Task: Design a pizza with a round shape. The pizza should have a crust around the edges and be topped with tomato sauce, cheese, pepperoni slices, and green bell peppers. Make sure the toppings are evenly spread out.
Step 93:
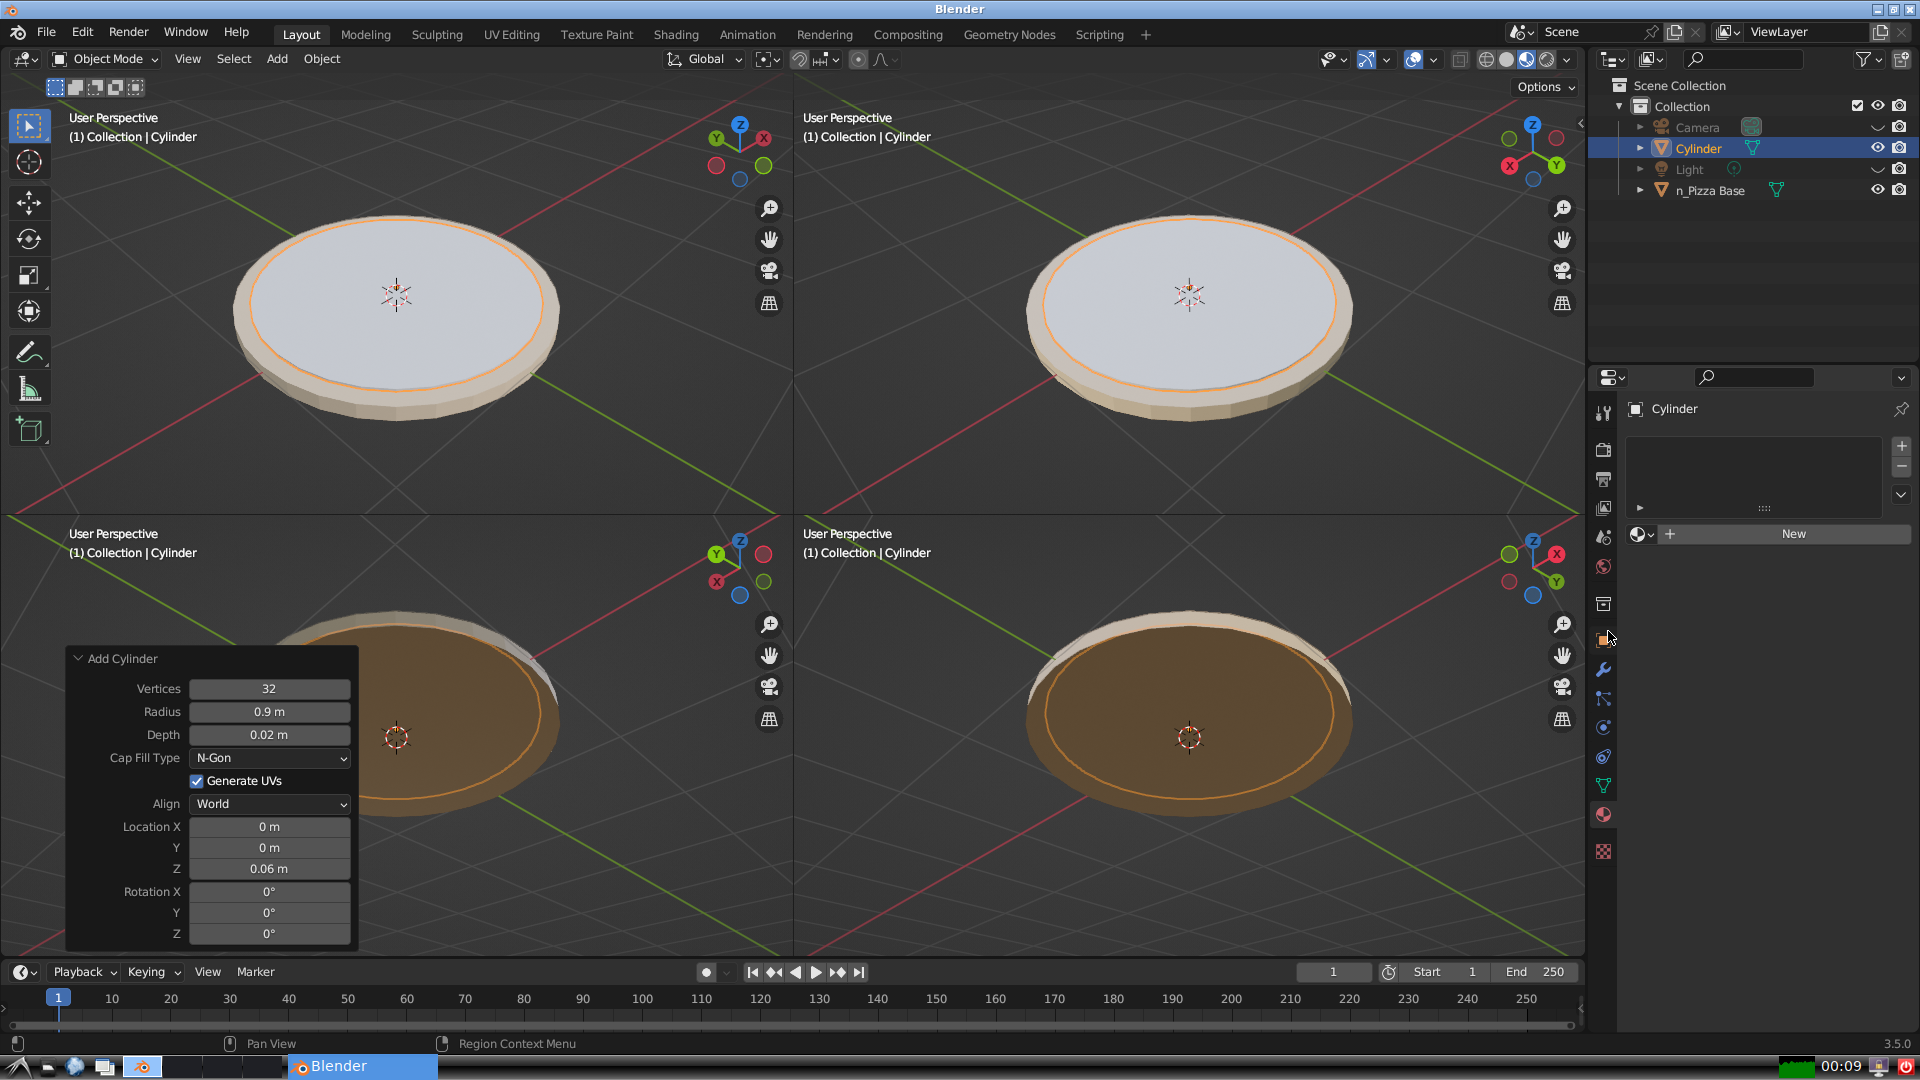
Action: click: no